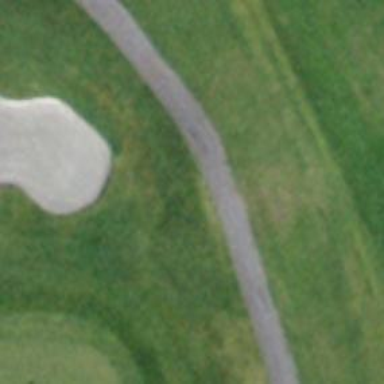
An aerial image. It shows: Designated golf cart path with compacted surface. It is service road with grade2 tracktype.